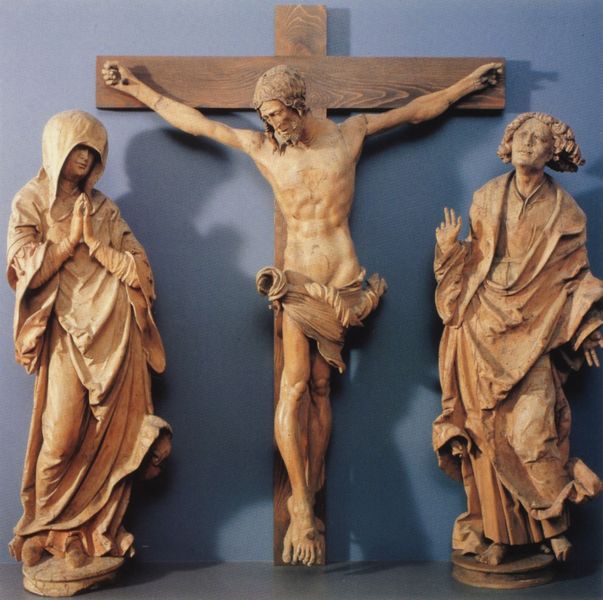
Titel: Kreuzigungsgruppe aus der Jaufenburgkapelle in St. Leonhard in Passeier
Künstler: Hans Umkreis Leinberger
Institution: Brixen, Diözesanmuseum
Schlagwörter: holz, schleier, johannes, hände, haare, kreuz, skulpturen, christus, kreuzigung, maria, betend